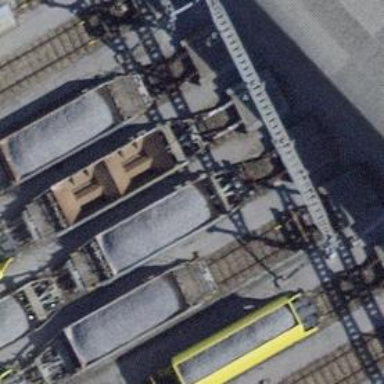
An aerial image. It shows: Railway buffer stop.